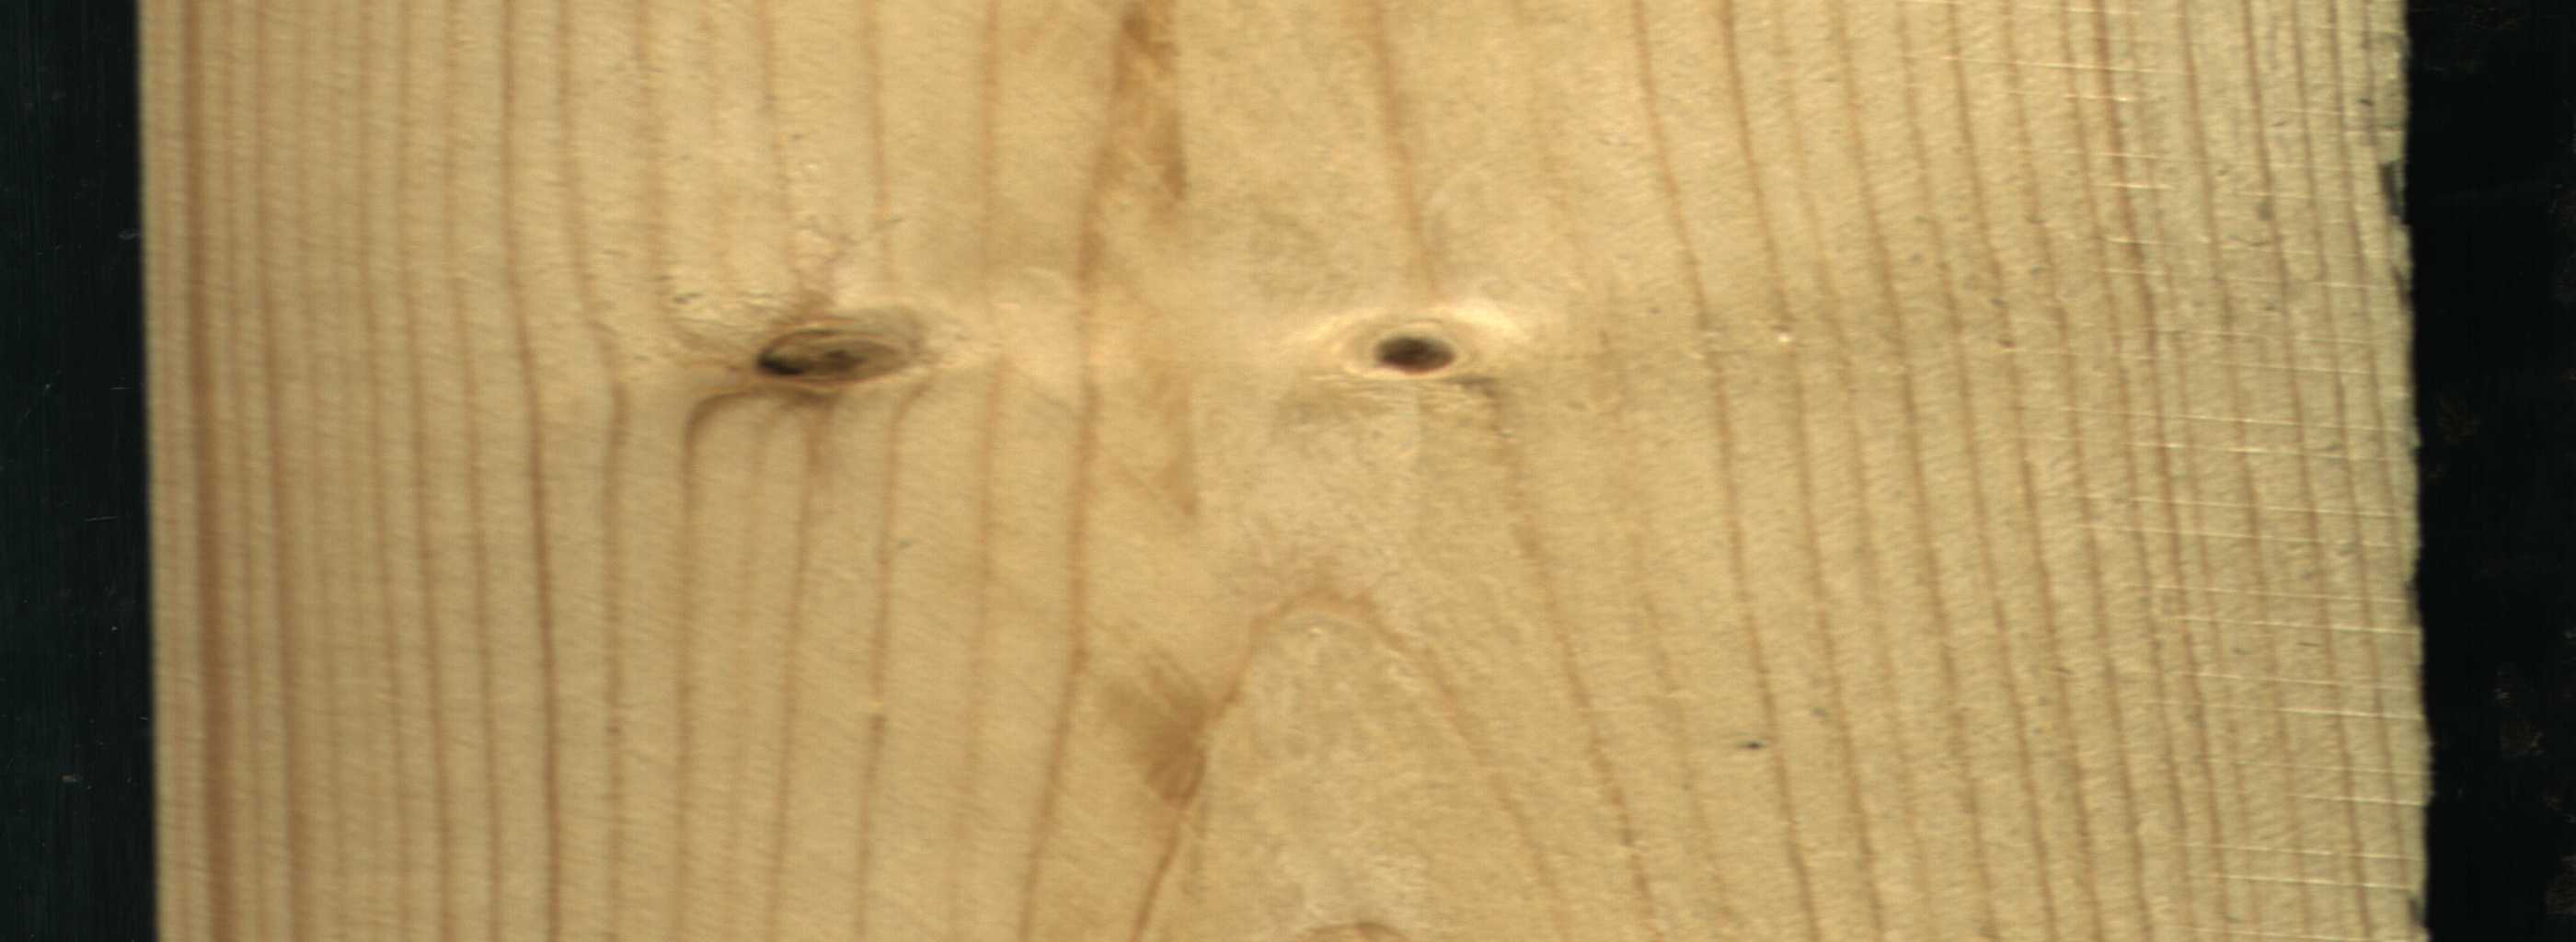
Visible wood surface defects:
Dead_Knot
Live_Knot